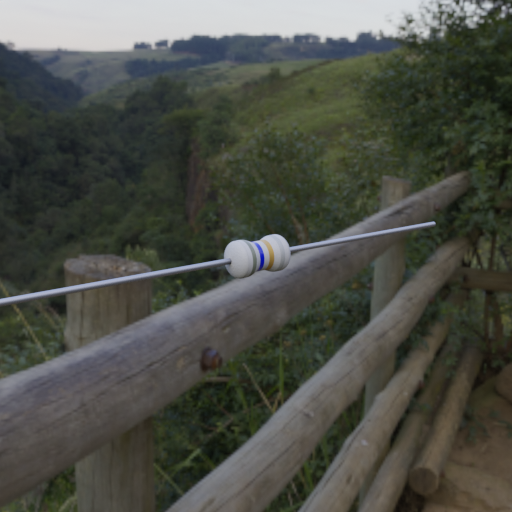
Resistor colour bands (in order): gray, blue, gold, silver